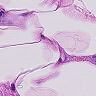
Metastatic tissue present: no